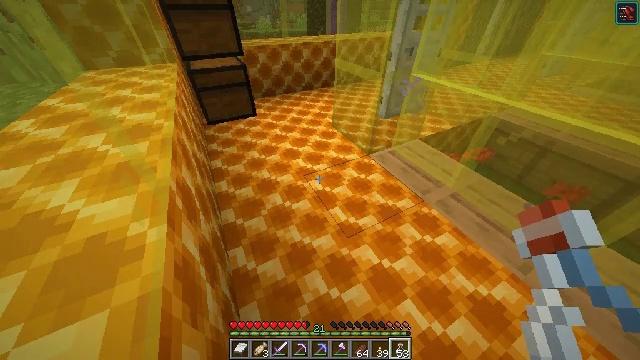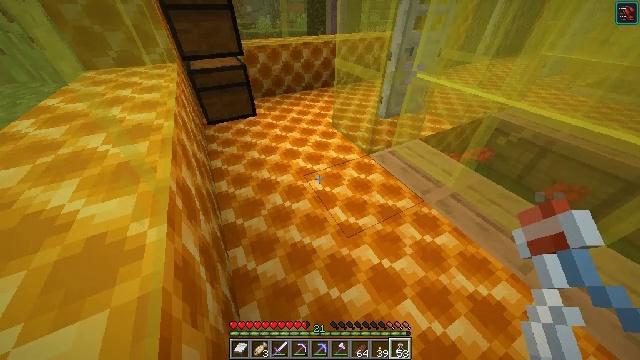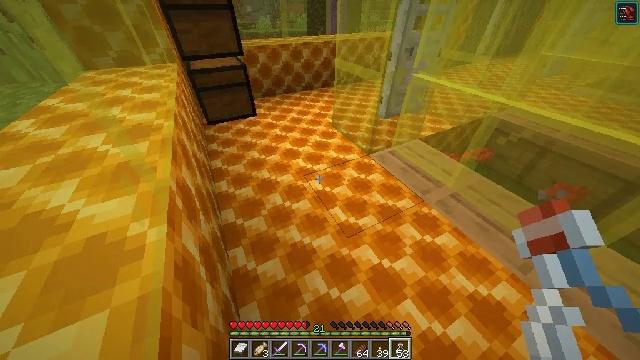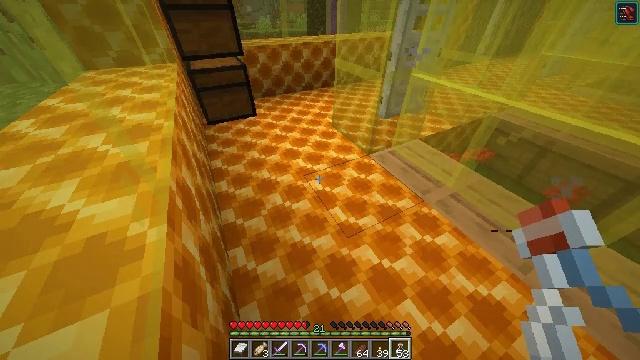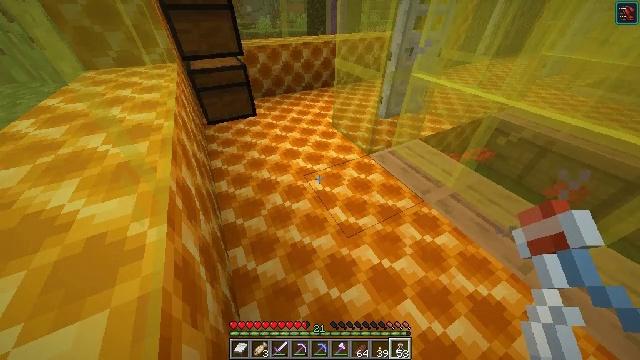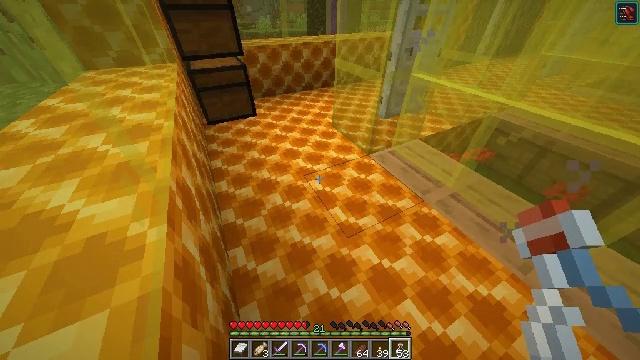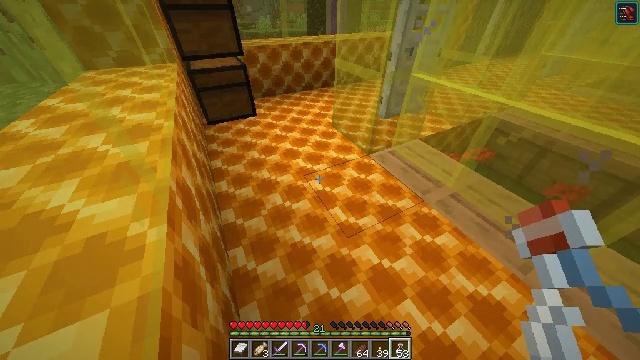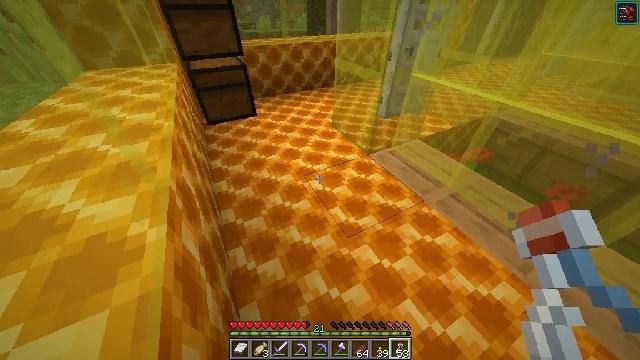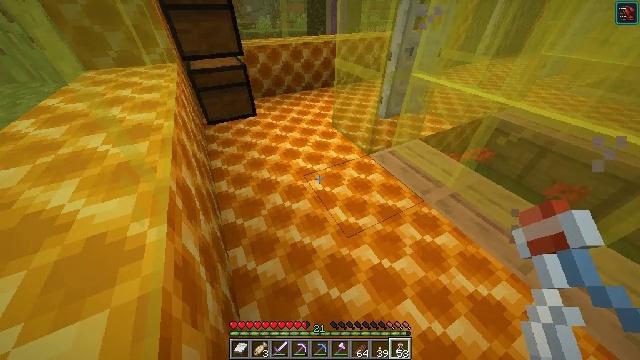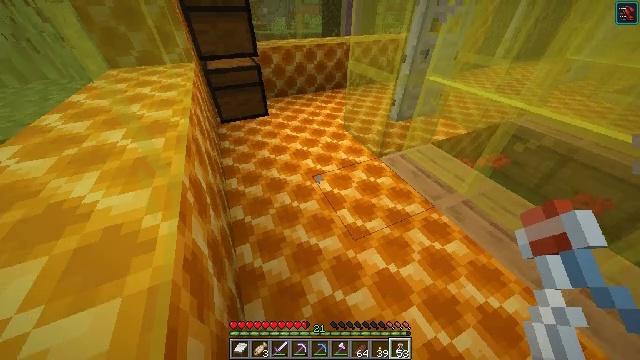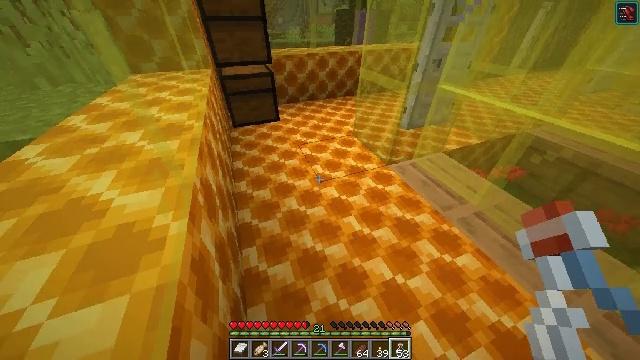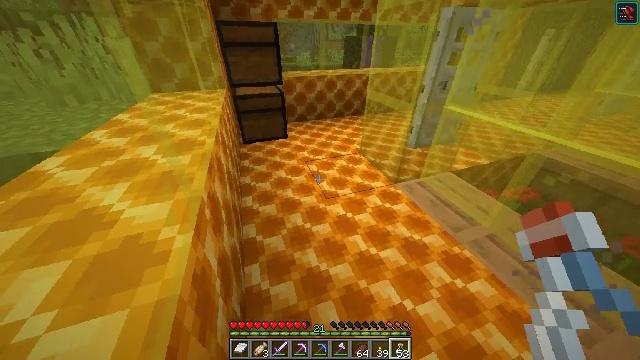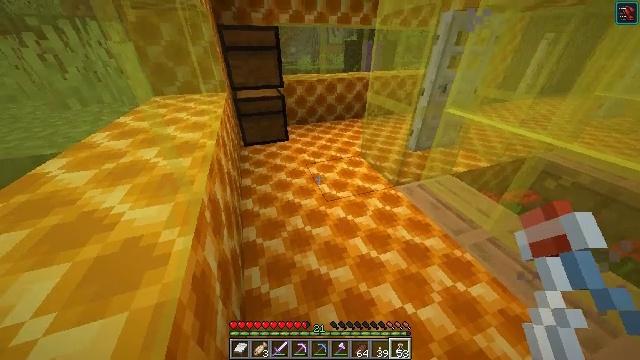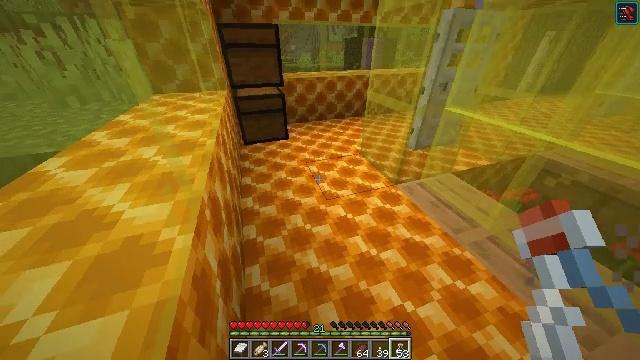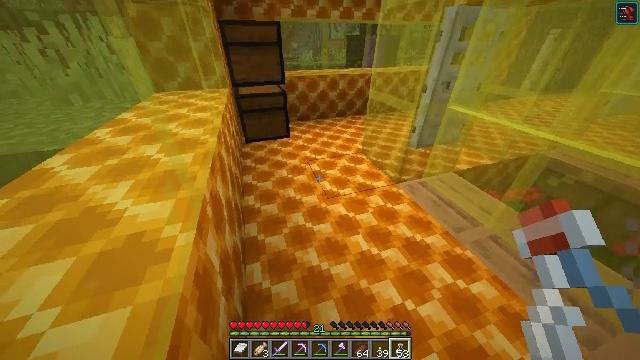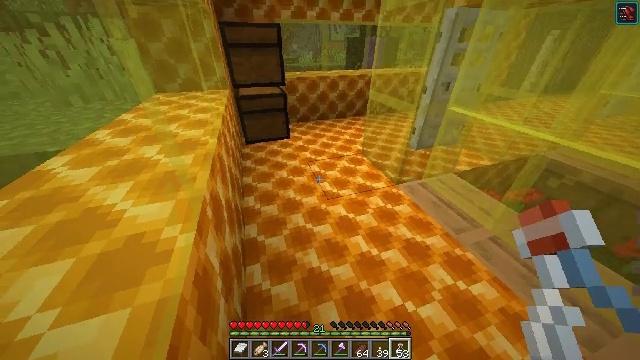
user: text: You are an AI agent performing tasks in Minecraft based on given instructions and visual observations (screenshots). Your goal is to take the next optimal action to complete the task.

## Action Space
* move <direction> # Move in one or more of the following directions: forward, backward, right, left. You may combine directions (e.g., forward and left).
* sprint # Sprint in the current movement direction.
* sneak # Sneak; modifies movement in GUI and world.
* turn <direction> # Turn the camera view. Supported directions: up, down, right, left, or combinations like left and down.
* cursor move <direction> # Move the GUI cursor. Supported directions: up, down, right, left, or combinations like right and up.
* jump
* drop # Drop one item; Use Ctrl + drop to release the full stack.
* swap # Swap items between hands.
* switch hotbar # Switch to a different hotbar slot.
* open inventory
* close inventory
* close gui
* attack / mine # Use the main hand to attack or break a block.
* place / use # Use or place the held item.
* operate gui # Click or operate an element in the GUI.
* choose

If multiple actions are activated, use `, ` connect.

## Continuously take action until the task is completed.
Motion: motion action
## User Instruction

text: Make a honey block from honey bottles.
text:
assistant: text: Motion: no_op
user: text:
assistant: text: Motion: no_op
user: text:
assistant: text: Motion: no_op
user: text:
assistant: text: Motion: no_op
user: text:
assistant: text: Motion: no_op
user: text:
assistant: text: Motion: no_op
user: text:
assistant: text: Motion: no_op
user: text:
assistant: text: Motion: no_op
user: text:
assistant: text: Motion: turn left
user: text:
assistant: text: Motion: turn left and up
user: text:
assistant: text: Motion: turn left and up
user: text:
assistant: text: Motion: no_op
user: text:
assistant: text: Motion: no_op
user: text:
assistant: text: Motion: no_op
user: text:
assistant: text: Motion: no_op
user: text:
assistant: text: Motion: turn left and down
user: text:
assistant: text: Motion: no_op
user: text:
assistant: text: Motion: no_op
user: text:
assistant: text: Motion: no_op
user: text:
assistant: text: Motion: no_op
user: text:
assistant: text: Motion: no_op
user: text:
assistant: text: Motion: no_op
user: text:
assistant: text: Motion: no_op
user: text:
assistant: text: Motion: no_op
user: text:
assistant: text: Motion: no_op
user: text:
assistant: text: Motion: no_op
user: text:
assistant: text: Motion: no_op
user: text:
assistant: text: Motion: no_op
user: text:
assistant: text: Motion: no_op
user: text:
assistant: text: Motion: no_op